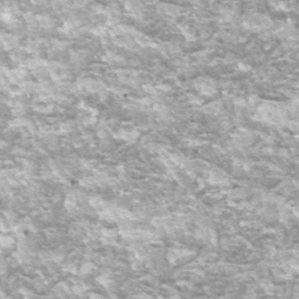
Label: frost